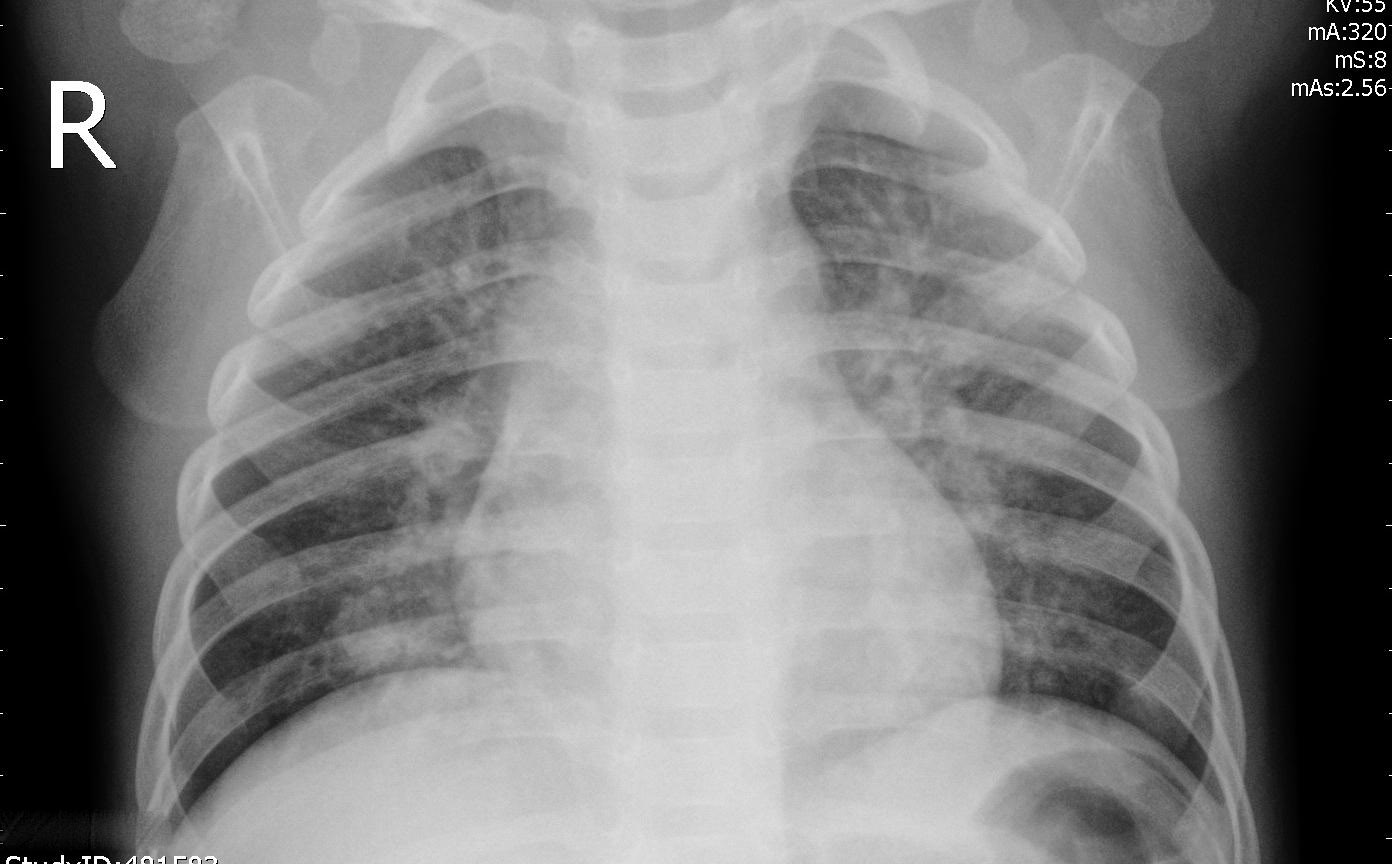
Diagnosis: PNEUMONIA